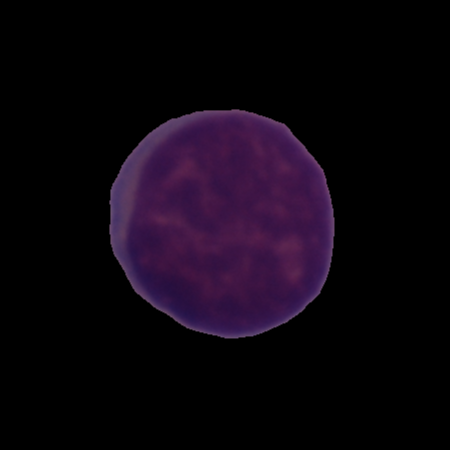
Label: cancer